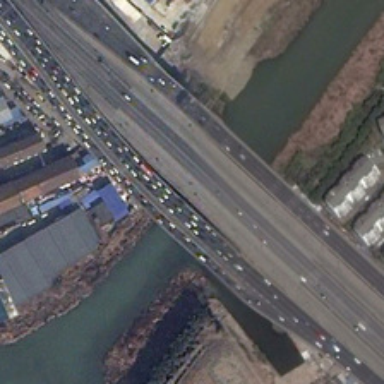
A bridge is on a river with some buildings in two sides of it .